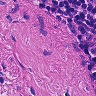
Metastatic tissue present: no